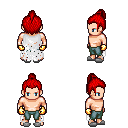
a pixel art fantasy rpg character, male body template, human, light skin, white tattered cape, teal pants, red short topknot hairstyle, gold gloves, white slippers, four views (front, back, left, right), 2x2 character sprite sheet, small pixel art, hard edges, no anti-aliasing